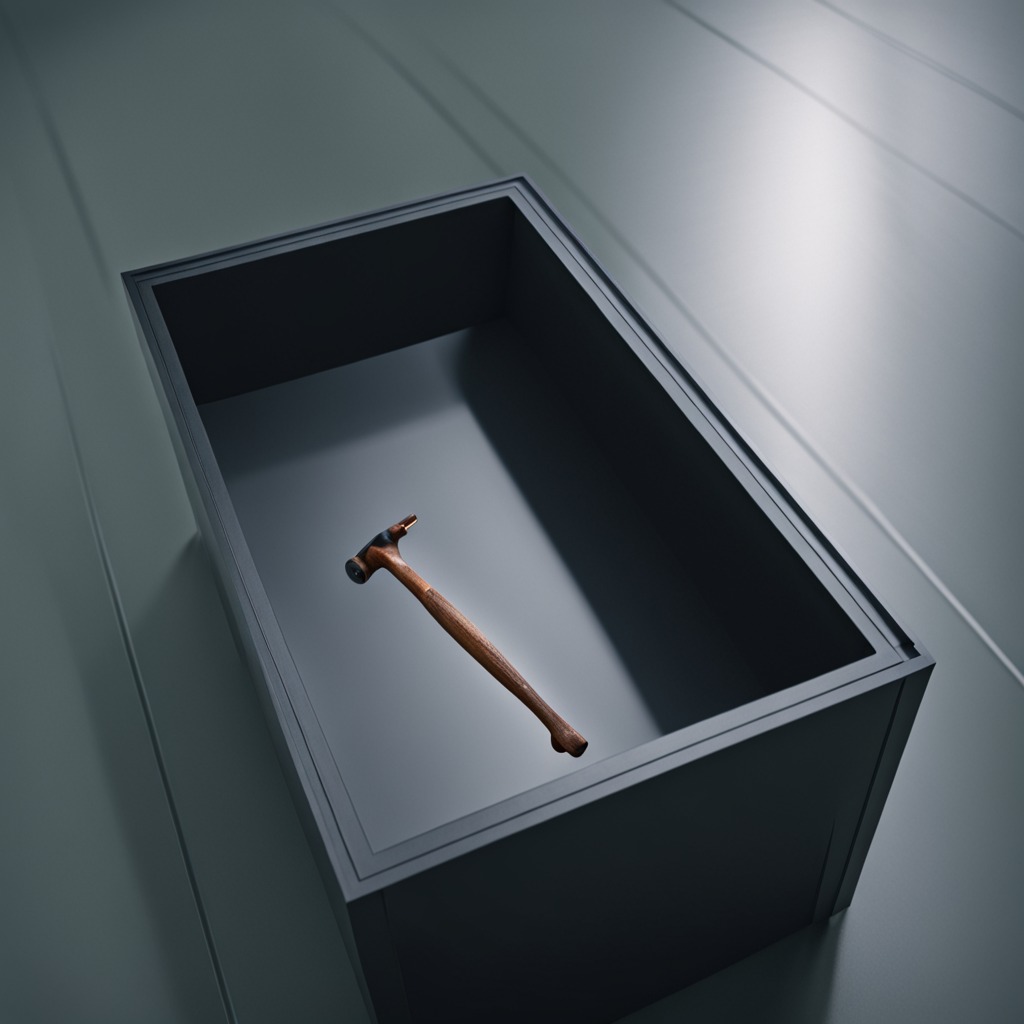
A hammer is lying on the toolbox surface.